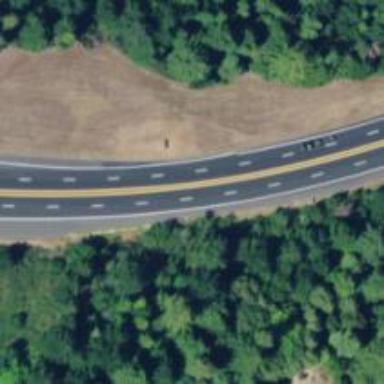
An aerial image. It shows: Trunk highway with expressway features.